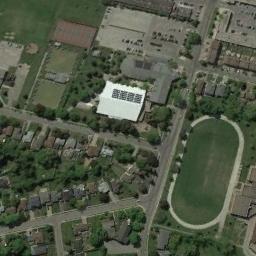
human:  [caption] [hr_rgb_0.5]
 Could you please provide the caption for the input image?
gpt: A track and field is built in the middle of a residential area, Surrounded by a lot of vegetation .

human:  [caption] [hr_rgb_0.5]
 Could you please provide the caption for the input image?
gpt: There are some trees and buildings beside the ground track field with a white track .

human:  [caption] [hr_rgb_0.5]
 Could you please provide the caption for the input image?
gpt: The ground track field is surrounded by some trees and lots of houses arranged neatly .

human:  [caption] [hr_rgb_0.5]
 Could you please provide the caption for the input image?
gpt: There is a track field in the lower left corner .

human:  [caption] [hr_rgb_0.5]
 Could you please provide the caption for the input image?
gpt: There are lots of trees near the ground track field .